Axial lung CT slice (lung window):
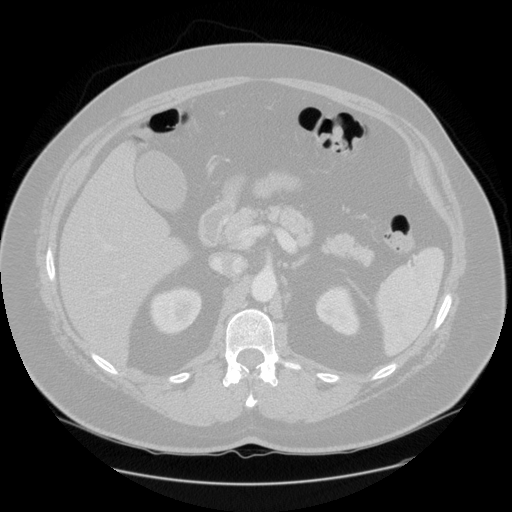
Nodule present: no